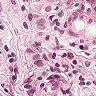
Metastatic tissue present: yes